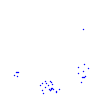
Particle: kaon